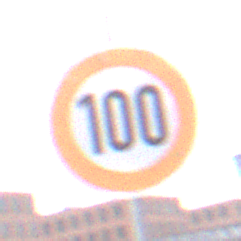
Verkehrszeichen: Geschwindigkeit100
Umgebung: Outdoor, Urban
Tageszeit: MorningAfternoon
Wetter: Overcast
Licht: Natural
Jahreszeit: NotSpecified
Kontrast: LowContrast